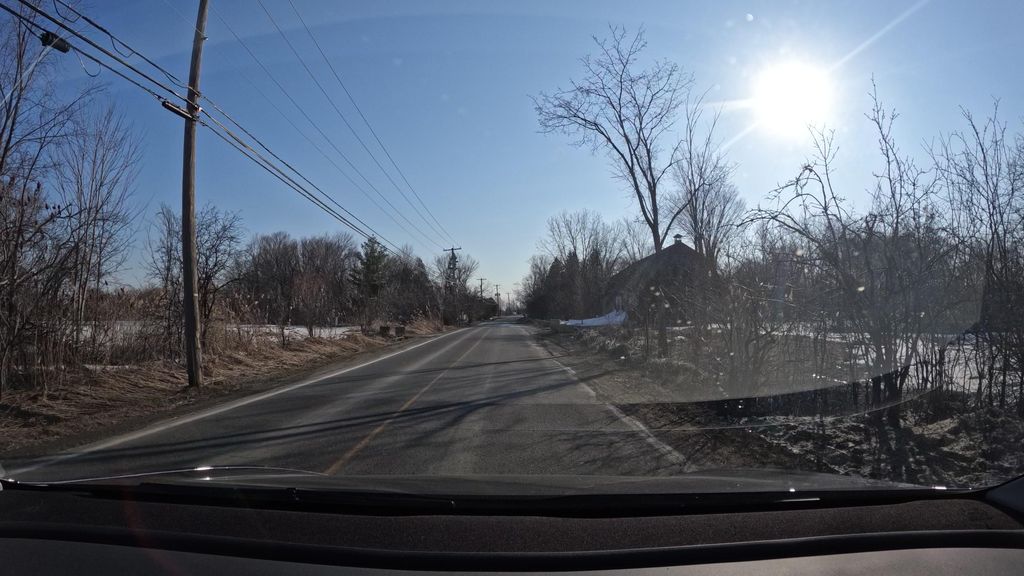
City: montreal